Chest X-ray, PA view. Patient: 65 years old, sex M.
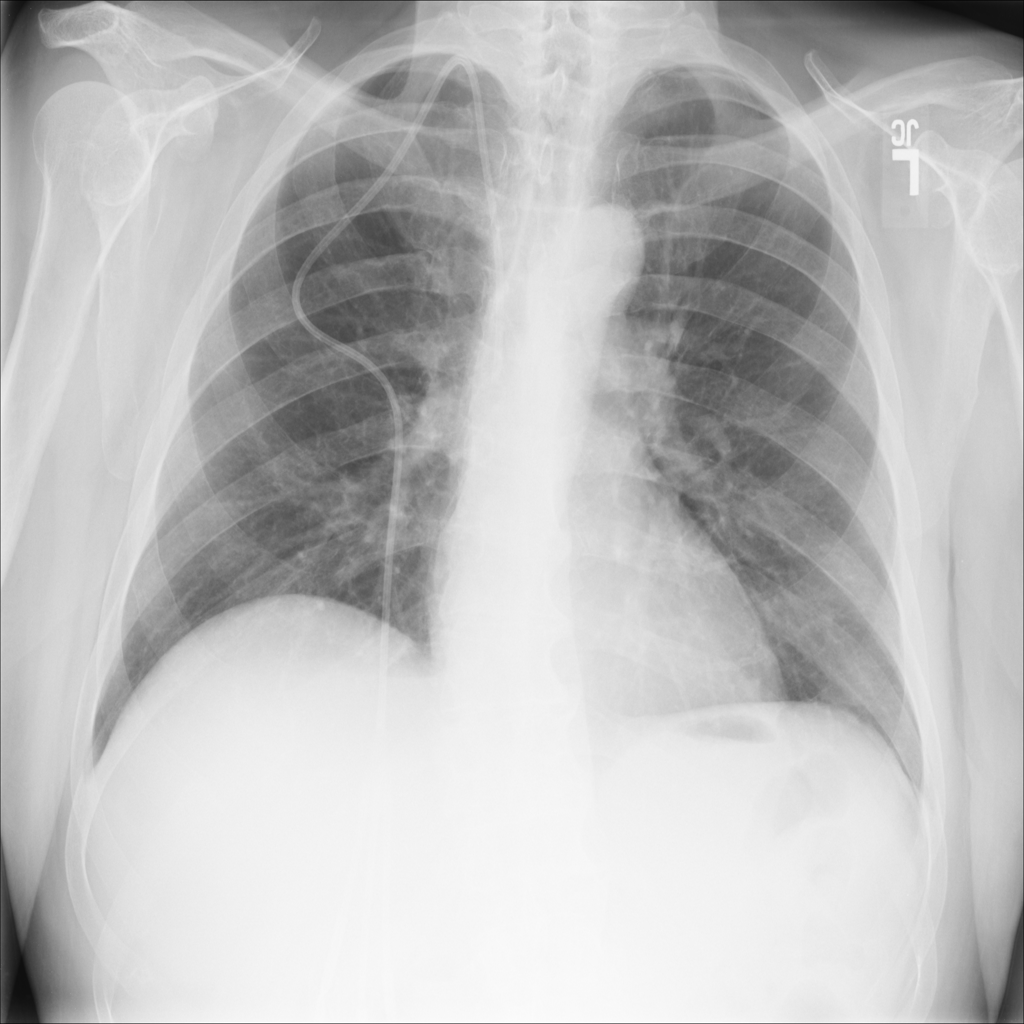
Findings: Infiltration, Pneumonia